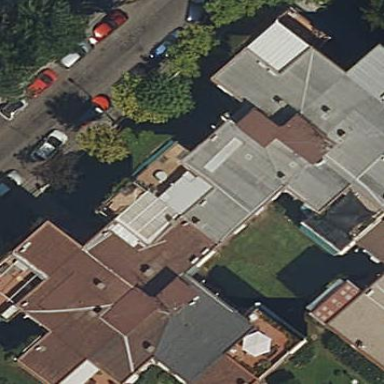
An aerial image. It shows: Residential building.